Question: I am trying to use either the contourf or colormap functions to plot filled ellipses with colors according to their arcsin(b/a) value (a=major axis, b=minor axis).
'''
clearvars -except data colheaders
close all
clc
data(:,9)=data(:,9)*pi/180; % Convers Column 9 (angle of rotation) in rad
data(:,6)=1196-data(:,6); % Reset the Y coordinate axis to bottom left
theta = 0 : 0.01 : 2*pi; % Converts phi in rad
imax=29;
% Define colors
cvalues=asin(data(1:imax,8)./data(1:imax,7))./asin(1);
cm = colormap; % returns the current color map
% Sort and get their index to access the color array
[~,idx] = sort(cvalues);
% Create colormap
%ColorMap=jet;
for i=1:imax
x = data(i,7)/2 * cos(theta) * cos(data(i,9)) - data(i,8)/2 * sin(theta) * sin(data(i,9)) + data(i,5);
y = data(i,8)/2 * sin(theta) * cos(data(i,9)) + data(i,7)/2 * cos(theta) * sin(data(i,9)) + data(i,6);
colorID = max(1, sum(cvalues(i) > [0:1/length(cm(:,1)):1]));
ColorMap(i,:) = cm(colorID, :); % returns your color
hold on
% Columns (5,6) are the centre (x,y) of the ellipse
% Columns (7,8) are the major and minor axes (a,b)
% Column 9 is the rotation angle with the x axis
%% TRYING A FASTER WAY OF PLOTTING
%A(:,i)=x';
%B(:,i)=y';
%%
fill(x,y,ColorMap(i,:),'EdgeColor', 'None')
text(data(i,5),data(i,6),[num2str(asin(1)*180*cvalues(i)/pi)]) % Assigns number to each ellipse
end
%%
%fill(A,B,ColorMap(1:200,3)','EdgeColor', 'None')
%%
% Adds colorbar to plot
colorbar('SouthOutside')
caxis([0 90])
axis equal;
%xlim([0 7649]);
%ylim([0 15927]);
grid on;
'''
I get a picture that looks like this which I think works well:

Instead of adding numbers in the ellipses, I have added the angle I obtained (90 for circles, 0 for very long ellipse). Now is my real experiment i will have to plot several thousands ellipses, and we found out that it takes quite alot of time to plot them, you'll see we tried another method to basically record the data and plot all in one go. But we haven't succeeded so far if you have any advice :)
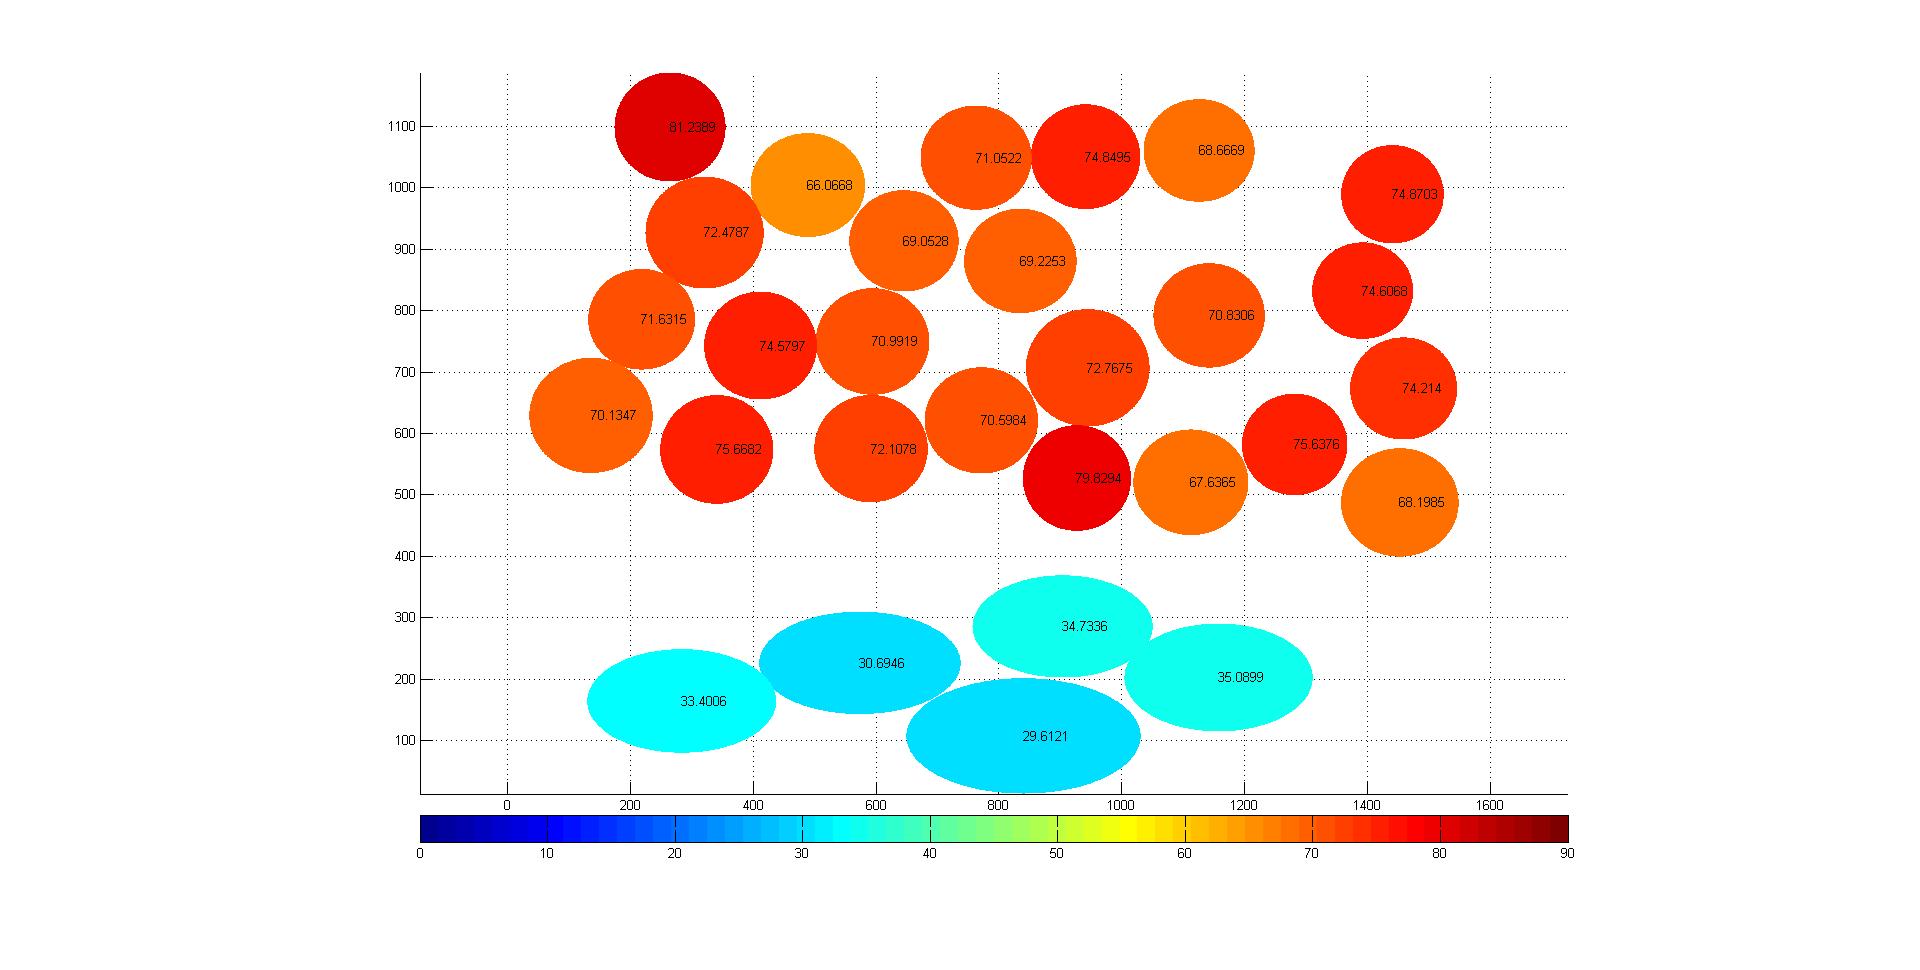
Answer: Here is a way using built-in colormaps in Matlab (look <URL>.
The trick is to create a 'n x 3' array where n is the number of colors you wish to represent. Here it's the number of ellipses.
You can create a colormap like so:
'''
MyColorMap = jet(n)); %// jet or anything listed in the link above. You can also create your own colormap.
'''
So that's what we're going to do in the following code. In order to get the order right, we need to sort the values of 'asin(b/a)' and fetch each index for the right ellipse. The code is commented so it's quite easy to follow. I added 4 ellipses in the plot to see the difference in color better:
'''
clear
clc
close all
%// Define dummy data
data = zeros(8,9);
data(:,5) = [3;5;12;8;2;7;4;6]; % Centre location X
data(:,6) = [1; -5 ;-2; 4;2;-3;9;5]; % Centre location Y
data(:,7) = [6 ;7;8;6;1;4;2;5]; % Major Axis a
data(:,8) = [2;5;4;2;2;5;3;7]; % Minor axis b
data(:,9) = [10;40;45;90;35;70;85;110]; % Angle of rotation phi
data(:,9)=data(:,9)*pi/180; % Converts phi in rads
theta = 0 : 0.01 : 2*pi;
%// Define colors here
cvalues = asin(data(:,8)./data(:,7));
%// Sort and get their index to access the color array
[~,idx] = sort(cvalues);
%// Create colormap with the "jet" colors
ColorMap = jet(numel(cvalues));
'''
This is the array containing the "colors". It looks like this:
'''
ColorMap =
0 0 1
0 0.5 1
0 1 1
0.5 1 0.5
1 1 0
1 0.5 0
1 0 0
0.5 0 0
'''
So each row represents a combination of red, blue and green (RGB) and there are as many rows as there are ellipses to plot. Now filling the ellipses:
'''
hold all
for i=1:numel(idx)
k = idx(i);
x = data(k,8)/2 * cos(theta) * cos(data(k,9)) - data(k,7)/2 * sin(theta) * sin(data(k,9)) + data(k,5);
y = data(k,7)/2 * sin(theta) * cos(data(k,9)) + data(k,8)/2 * cos(theta) * sin(data(k,9)) + data(k,6);
fill(x,y,ColorMap(i,:))
plot(x, y, 'LineWidth', 1);
% Label each ellipse with a number
text(data(i,5),data(i,6),num2str(i),'Color','k','FontSize',12)
end
axis equal;
grid on;
'''
Output with the 'jet' colormap: blue is the first ellipse plotted and red is the last. You can add a colorbar if you want (add 'colorbar')

Using another colormap, the 'bone' colormap, gives the following:

Hope that helps!